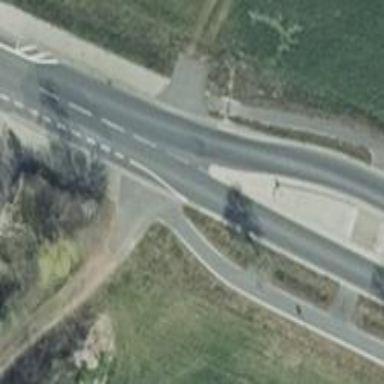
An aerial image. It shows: Asphalt road with primary highway designation. There are sidewalks on both sides and designated cycle lane.